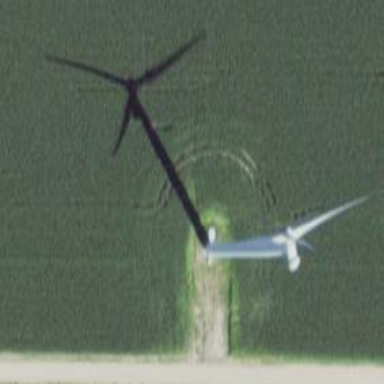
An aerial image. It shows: Wind generator powered by wind turbines of horizontal axis type. It is manufactured by Vestas.